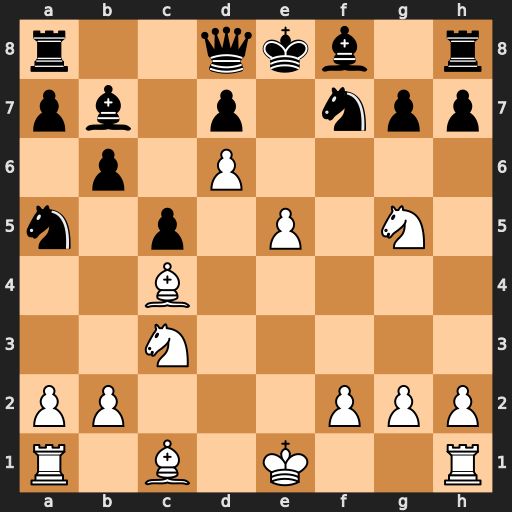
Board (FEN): r2qkb1r/pb1p1npp/1p1P4/n1p1P1N1/2B5/2N5/PP3PPP/R1B1K2R
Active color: w
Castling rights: KQkq
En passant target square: -
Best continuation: Bxf7#